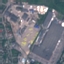
Label: Industrial